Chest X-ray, AP view. Patient: 41 years old, sex M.
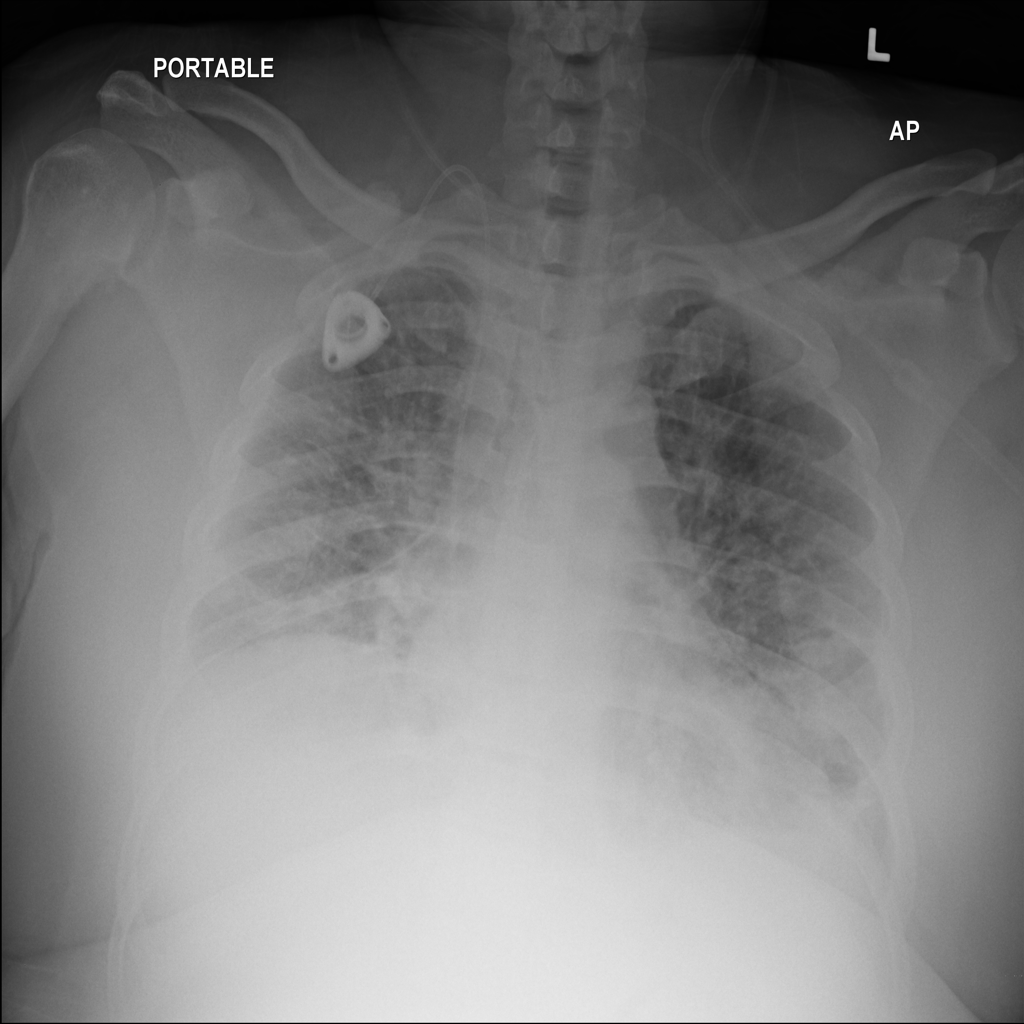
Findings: Consolidation, Effusion